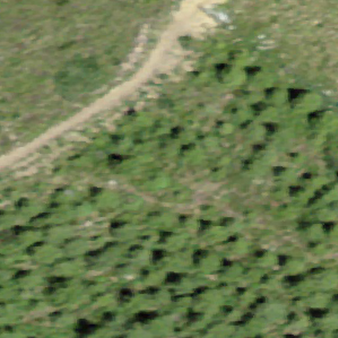
Label: other